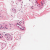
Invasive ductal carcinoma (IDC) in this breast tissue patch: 0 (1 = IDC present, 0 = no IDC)